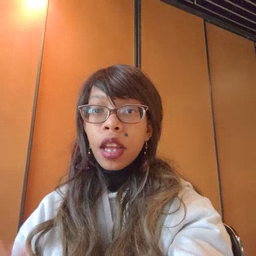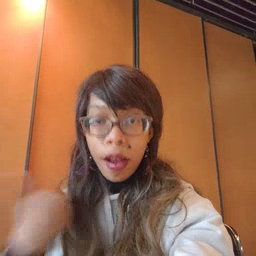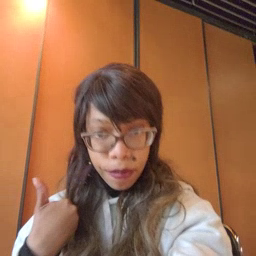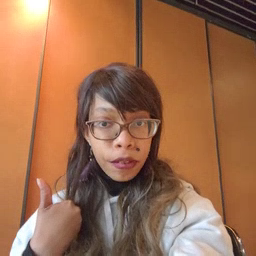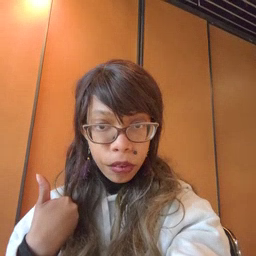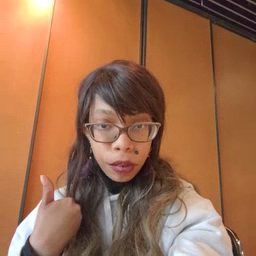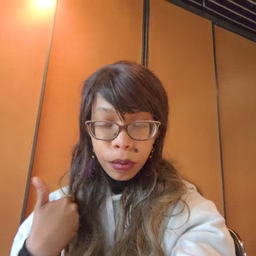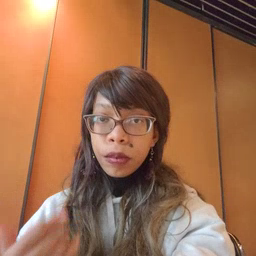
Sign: have